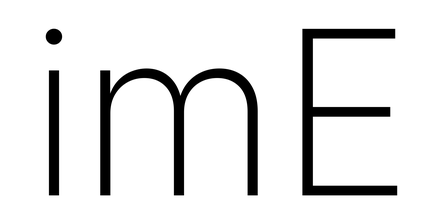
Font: Inter_ExtraLight